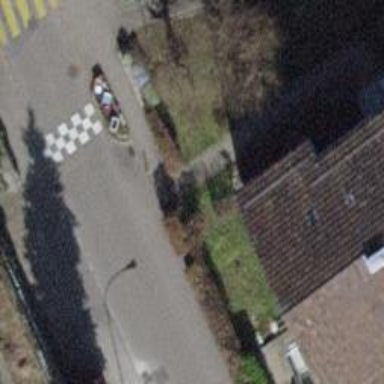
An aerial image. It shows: Sidewalk along the footway.